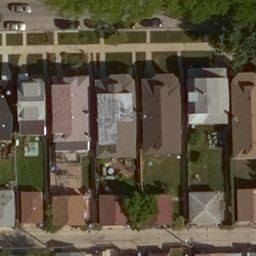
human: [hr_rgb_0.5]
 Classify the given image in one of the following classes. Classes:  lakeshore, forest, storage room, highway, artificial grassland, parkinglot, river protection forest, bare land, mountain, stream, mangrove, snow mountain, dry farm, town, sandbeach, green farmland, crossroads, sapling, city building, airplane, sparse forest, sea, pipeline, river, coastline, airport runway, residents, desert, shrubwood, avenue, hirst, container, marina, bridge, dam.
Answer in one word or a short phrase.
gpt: residents